Question: when doing 'ls -R *.html' it does not list all the files [files inside directory foo] where as same thing works fine on pwsh.
thanks
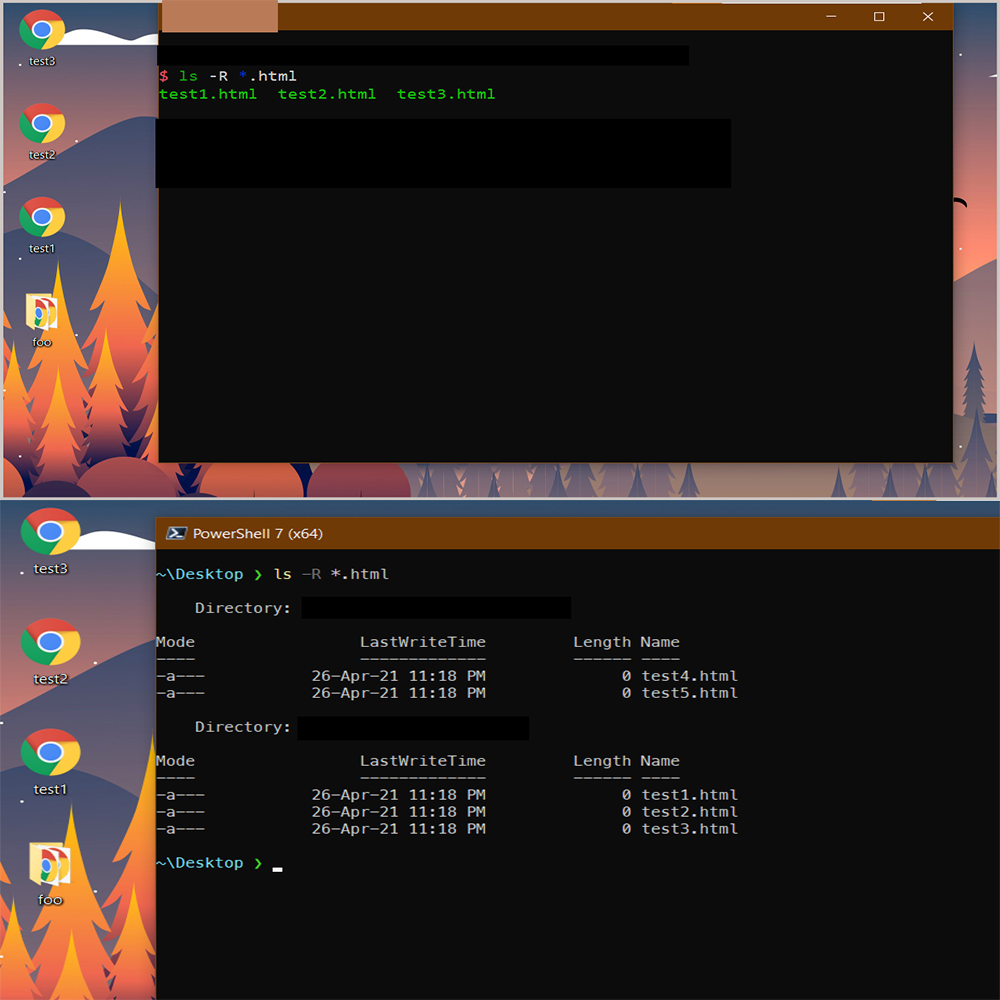
Answer: > ... where as same thing works fine on pwsh
It does, and it doesn't - 'ls' in PowerShell is an alias, pointing to the 'Get-ChildItem' command, and 'Get-ChildItem' applies the '*.html' string argument and the '-R[ecurse]' flag in reverse order compared to 'ls' - it recursively searches all files and then applies the filter, whereas 'ls' tries to resolve '*.html' to one or more file system nodes in the local directory and then recurses through any that are subdirectories matching the name.
In WSL/Linux, you'll probably want to use 'find' instead:
'''
find . -name "*html"
'''